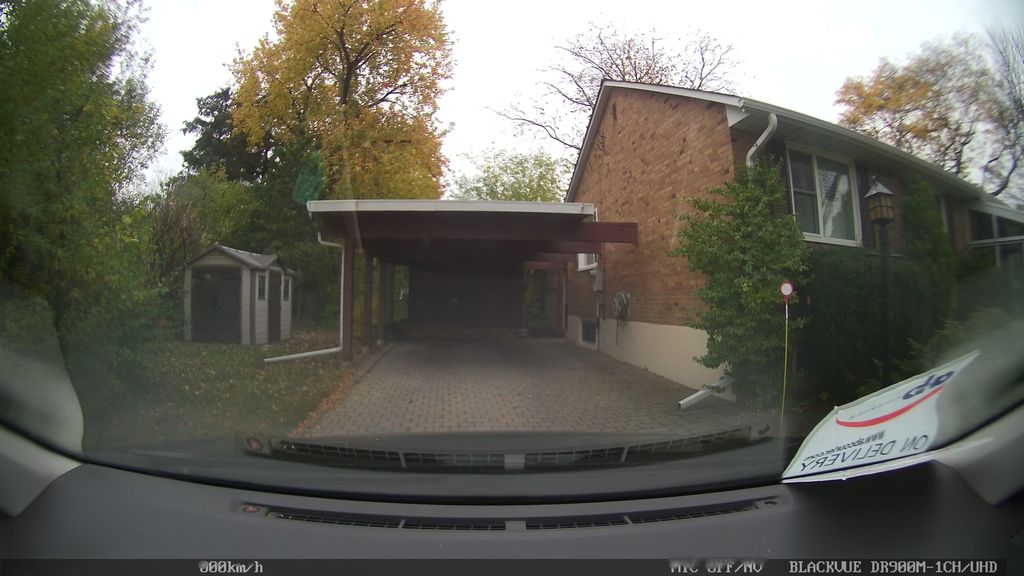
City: toronto